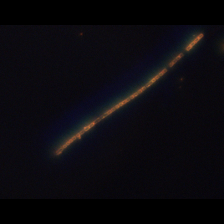
Taxon: Chaetoceros
Group: Diatoms